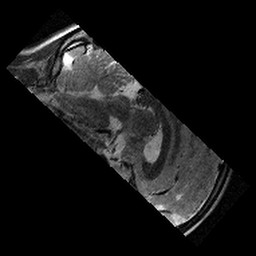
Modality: T2w
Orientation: sagittal
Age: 10
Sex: male
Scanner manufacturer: siemens
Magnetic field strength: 3 T
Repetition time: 9.23 s
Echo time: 0.067 s